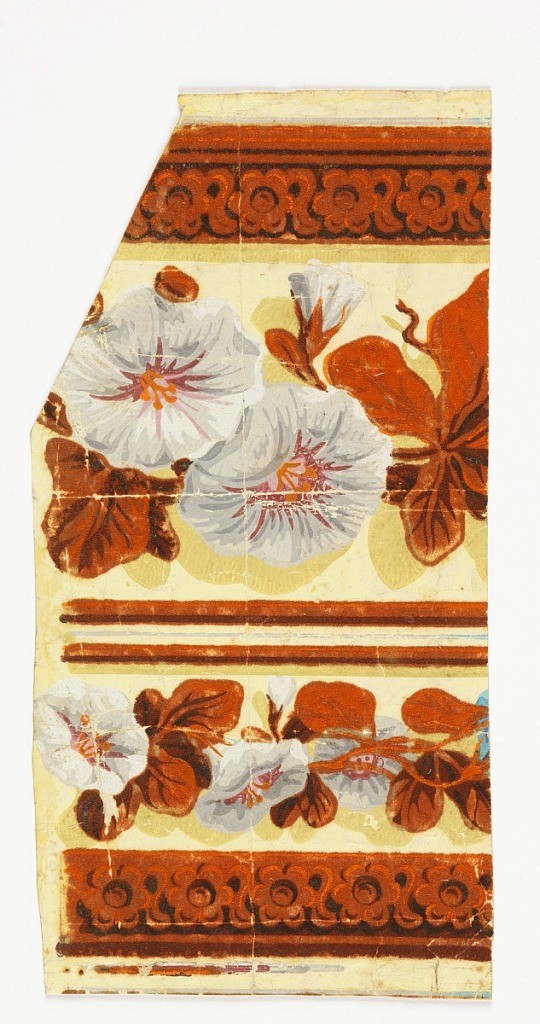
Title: Border
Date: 1820–30
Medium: Block-printed and flocked on handmade paper
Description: Rectangular. Band of blue and white morning glories on yellow field with orange flock leaves, bordered above and below in orange flock of three shades.